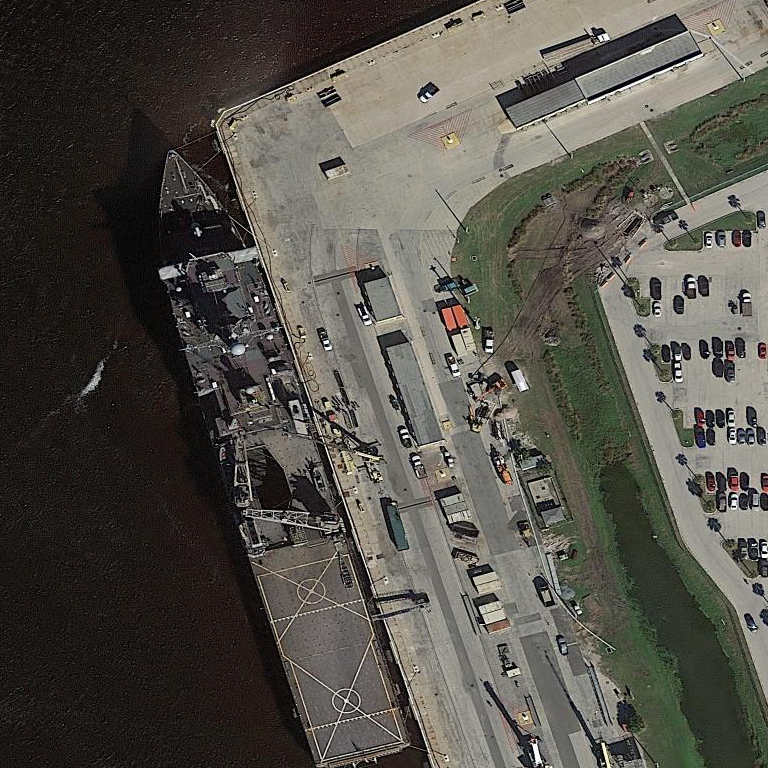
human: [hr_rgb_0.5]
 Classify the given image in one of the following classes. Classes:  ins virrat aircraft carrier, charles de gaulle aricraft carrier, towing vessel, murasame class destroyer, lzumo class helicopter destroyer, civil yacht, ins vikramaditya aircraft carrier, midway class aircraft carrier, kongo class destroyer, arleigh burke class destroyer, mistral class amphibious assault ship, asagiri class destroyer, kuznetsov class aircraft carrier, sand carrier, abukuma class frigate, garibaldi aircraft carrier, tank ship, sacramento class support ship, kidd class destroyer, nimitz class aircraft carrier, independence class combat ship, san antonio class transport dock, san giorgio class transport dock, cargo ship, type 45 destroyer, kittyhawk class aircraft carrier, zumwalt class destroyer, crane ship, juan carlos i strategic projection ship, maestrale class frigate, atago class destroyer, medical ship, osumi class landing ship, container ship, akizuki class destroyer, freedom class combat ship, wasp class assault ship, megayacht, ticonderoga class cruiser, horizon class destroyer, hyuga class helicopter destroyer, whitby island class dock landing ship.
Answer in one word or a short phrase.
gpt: Whitby Island class dock landing ship